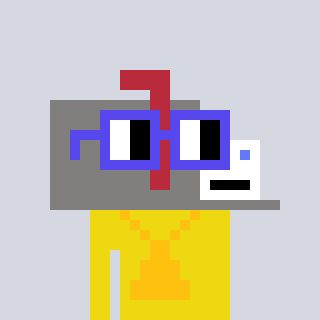
a pixel art character with square blue glasses, a mailbox-shaped head and a yellow-colored body on a cool background